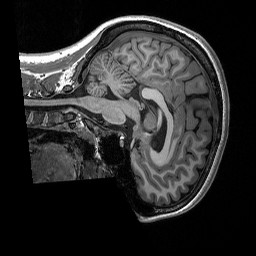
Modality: T1w
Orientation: sagittal
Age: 23
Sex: female
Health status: healthy
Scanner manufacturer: siemens
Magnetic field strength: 3 T
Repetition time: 2.3 s
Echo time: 0.00298 s